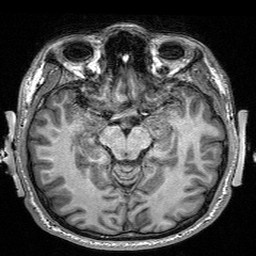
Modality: T1w
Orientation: coronal